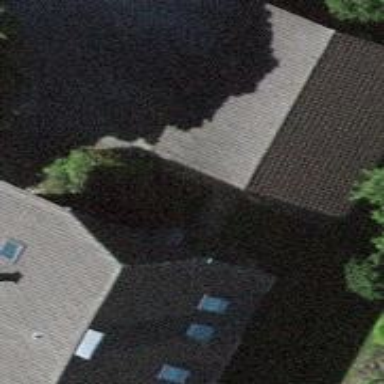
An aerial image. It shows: Garage building.